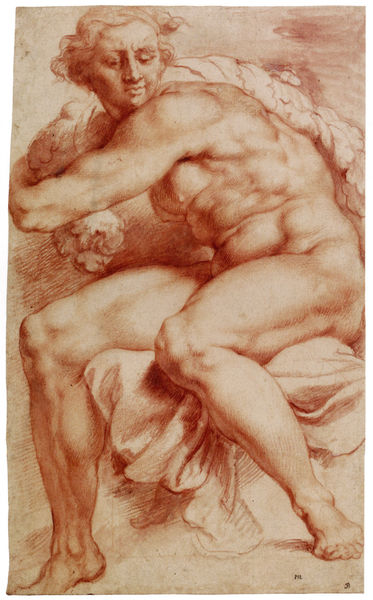
Titel: Zeichnung nach einem Ignudo aus der Sixtinischen Kapelle
Künstler: Peter Paul Rubens
Standort: London
Institution: British Museum
Schlagwörter: akt, blätter, fuß, haut, kopf, körper, mann, nackt, nackter, schatten, weiß, sitzen, braun, brust, busen, frau, frisur, haar, kreide, licht, mund, nase, skizze, zeichnung, blick, rot, tuch, anatomie, arm, arme, augen, falten, gesicht, mensch, bildnis, portrait, porträt, signatur, wind, gewand, haare, sitzend, frontal, lippen, locken, rosa, schräg, schulter, schultern, beine, bewegt, fell, bein, brüste, wellen, studie, grafik, graphik, füsse, sepia, weib, wolle, kraft, muskeln, homme, seitenansicht, bauch, faltenwurf, augenbraue, knie, oberschenkel, schenkel, wade, zehen, striche, fett, fleisch, knochen, muskulös, barfuss, nacktheit, schraffur, seite, hässlich, darstellung, krümmung, jüngling, leib, rotweiß, verkürzung, muskel, stark, drehung, kräftig, rötel, speck, michelangelo, dessin, muscle, fü e, nippel, bizeps, eichel, weiblicher akt, körperlichkeit, sixtina, michel ange, sixpack, knorpel, raphael, genauigkeit, bauchgesicht, einverleibt, mannsgesicht, speckgürtel, sanguine, nu, ?, unansehlich, knei, totweiß